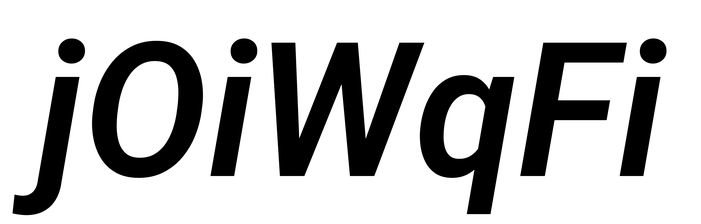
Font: Roboto-Italic_SemiBold_Italic